Chest X-ray:
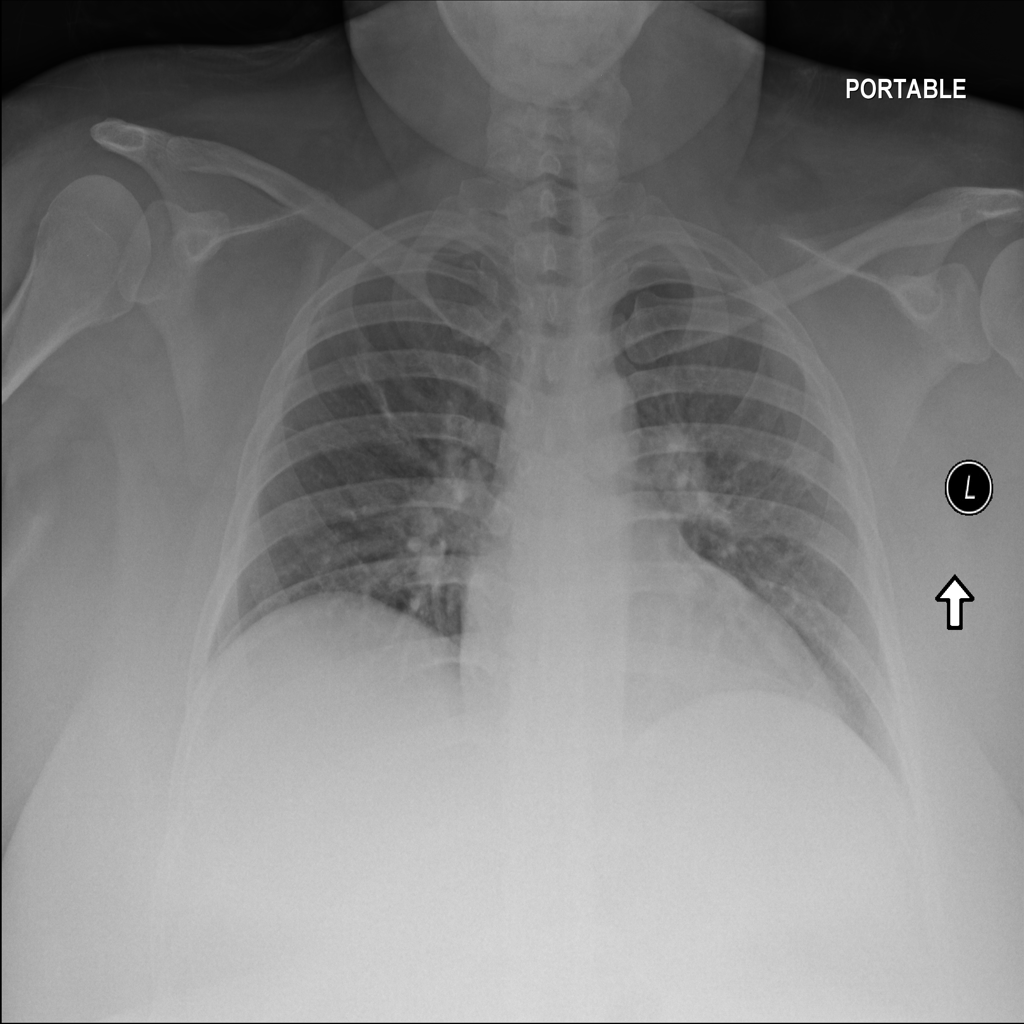
Findings: Fibrosis
No abnormal finding: no